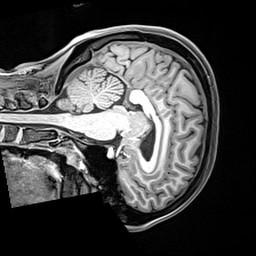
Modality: T1w
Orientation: sagittal
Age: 27
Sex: female
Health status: healthy
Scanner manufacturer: siemens
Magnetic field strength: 3 T
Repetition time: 2.4 s
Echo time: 0.00217 s